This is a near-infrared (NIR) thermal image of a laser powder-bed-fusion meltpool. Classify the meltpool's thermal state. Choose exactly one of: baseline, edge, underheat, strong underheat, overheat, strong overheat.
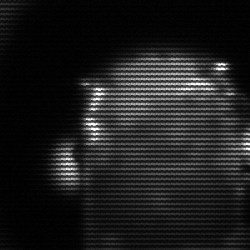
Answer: baseline